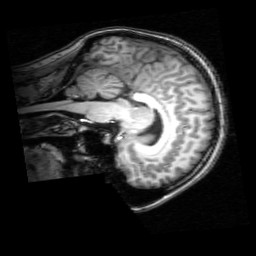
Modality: T1w
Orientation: sagittal
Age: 20
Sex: female
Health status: healthy
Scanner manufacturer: philips
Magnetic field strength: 3 T
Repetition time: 0.008 s
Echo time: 0.0037 s